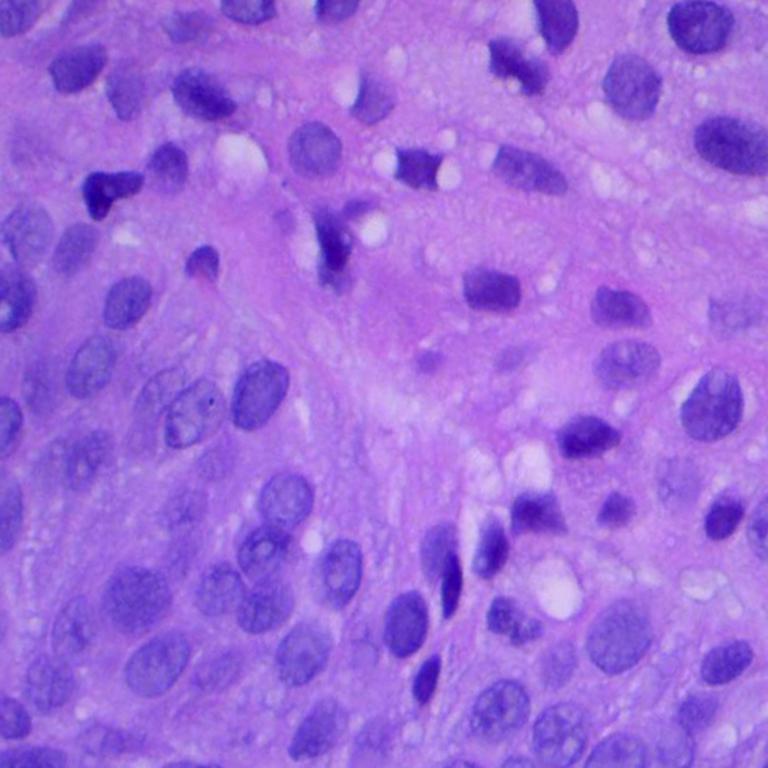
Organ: lung
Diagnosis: squamous carcinomas